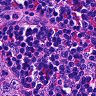
Metastatic tissue present: no